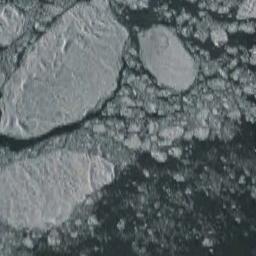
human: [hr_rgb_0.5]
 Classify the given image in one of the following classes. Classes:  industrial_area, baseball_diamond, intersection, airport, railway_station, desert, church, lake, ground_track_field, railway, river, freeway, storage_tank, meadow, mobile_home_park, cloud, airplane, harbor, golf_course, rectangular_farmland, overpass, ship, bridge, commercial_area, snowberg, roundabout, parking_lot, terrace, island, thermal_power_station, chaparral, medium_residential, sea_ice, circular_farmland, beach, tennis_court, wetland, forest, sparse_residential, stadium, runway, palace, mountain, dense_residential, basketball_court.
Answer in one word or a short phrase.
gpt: sea_ice